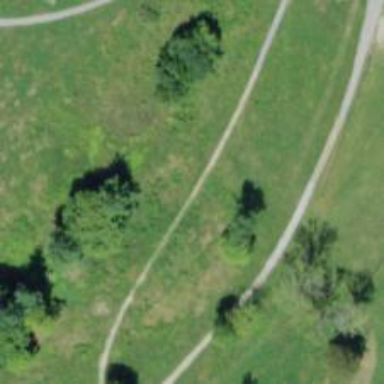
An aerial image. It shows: Path used for cross-country athletics.